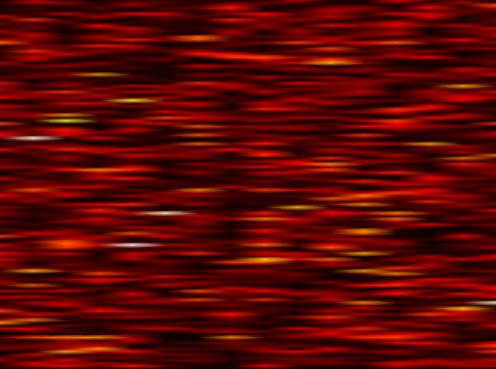
Label: WOLA